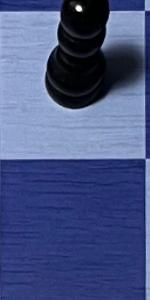
Label: Empty